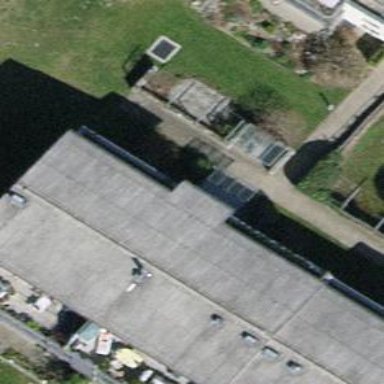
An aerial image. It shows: Building with tile roof.